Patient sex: F
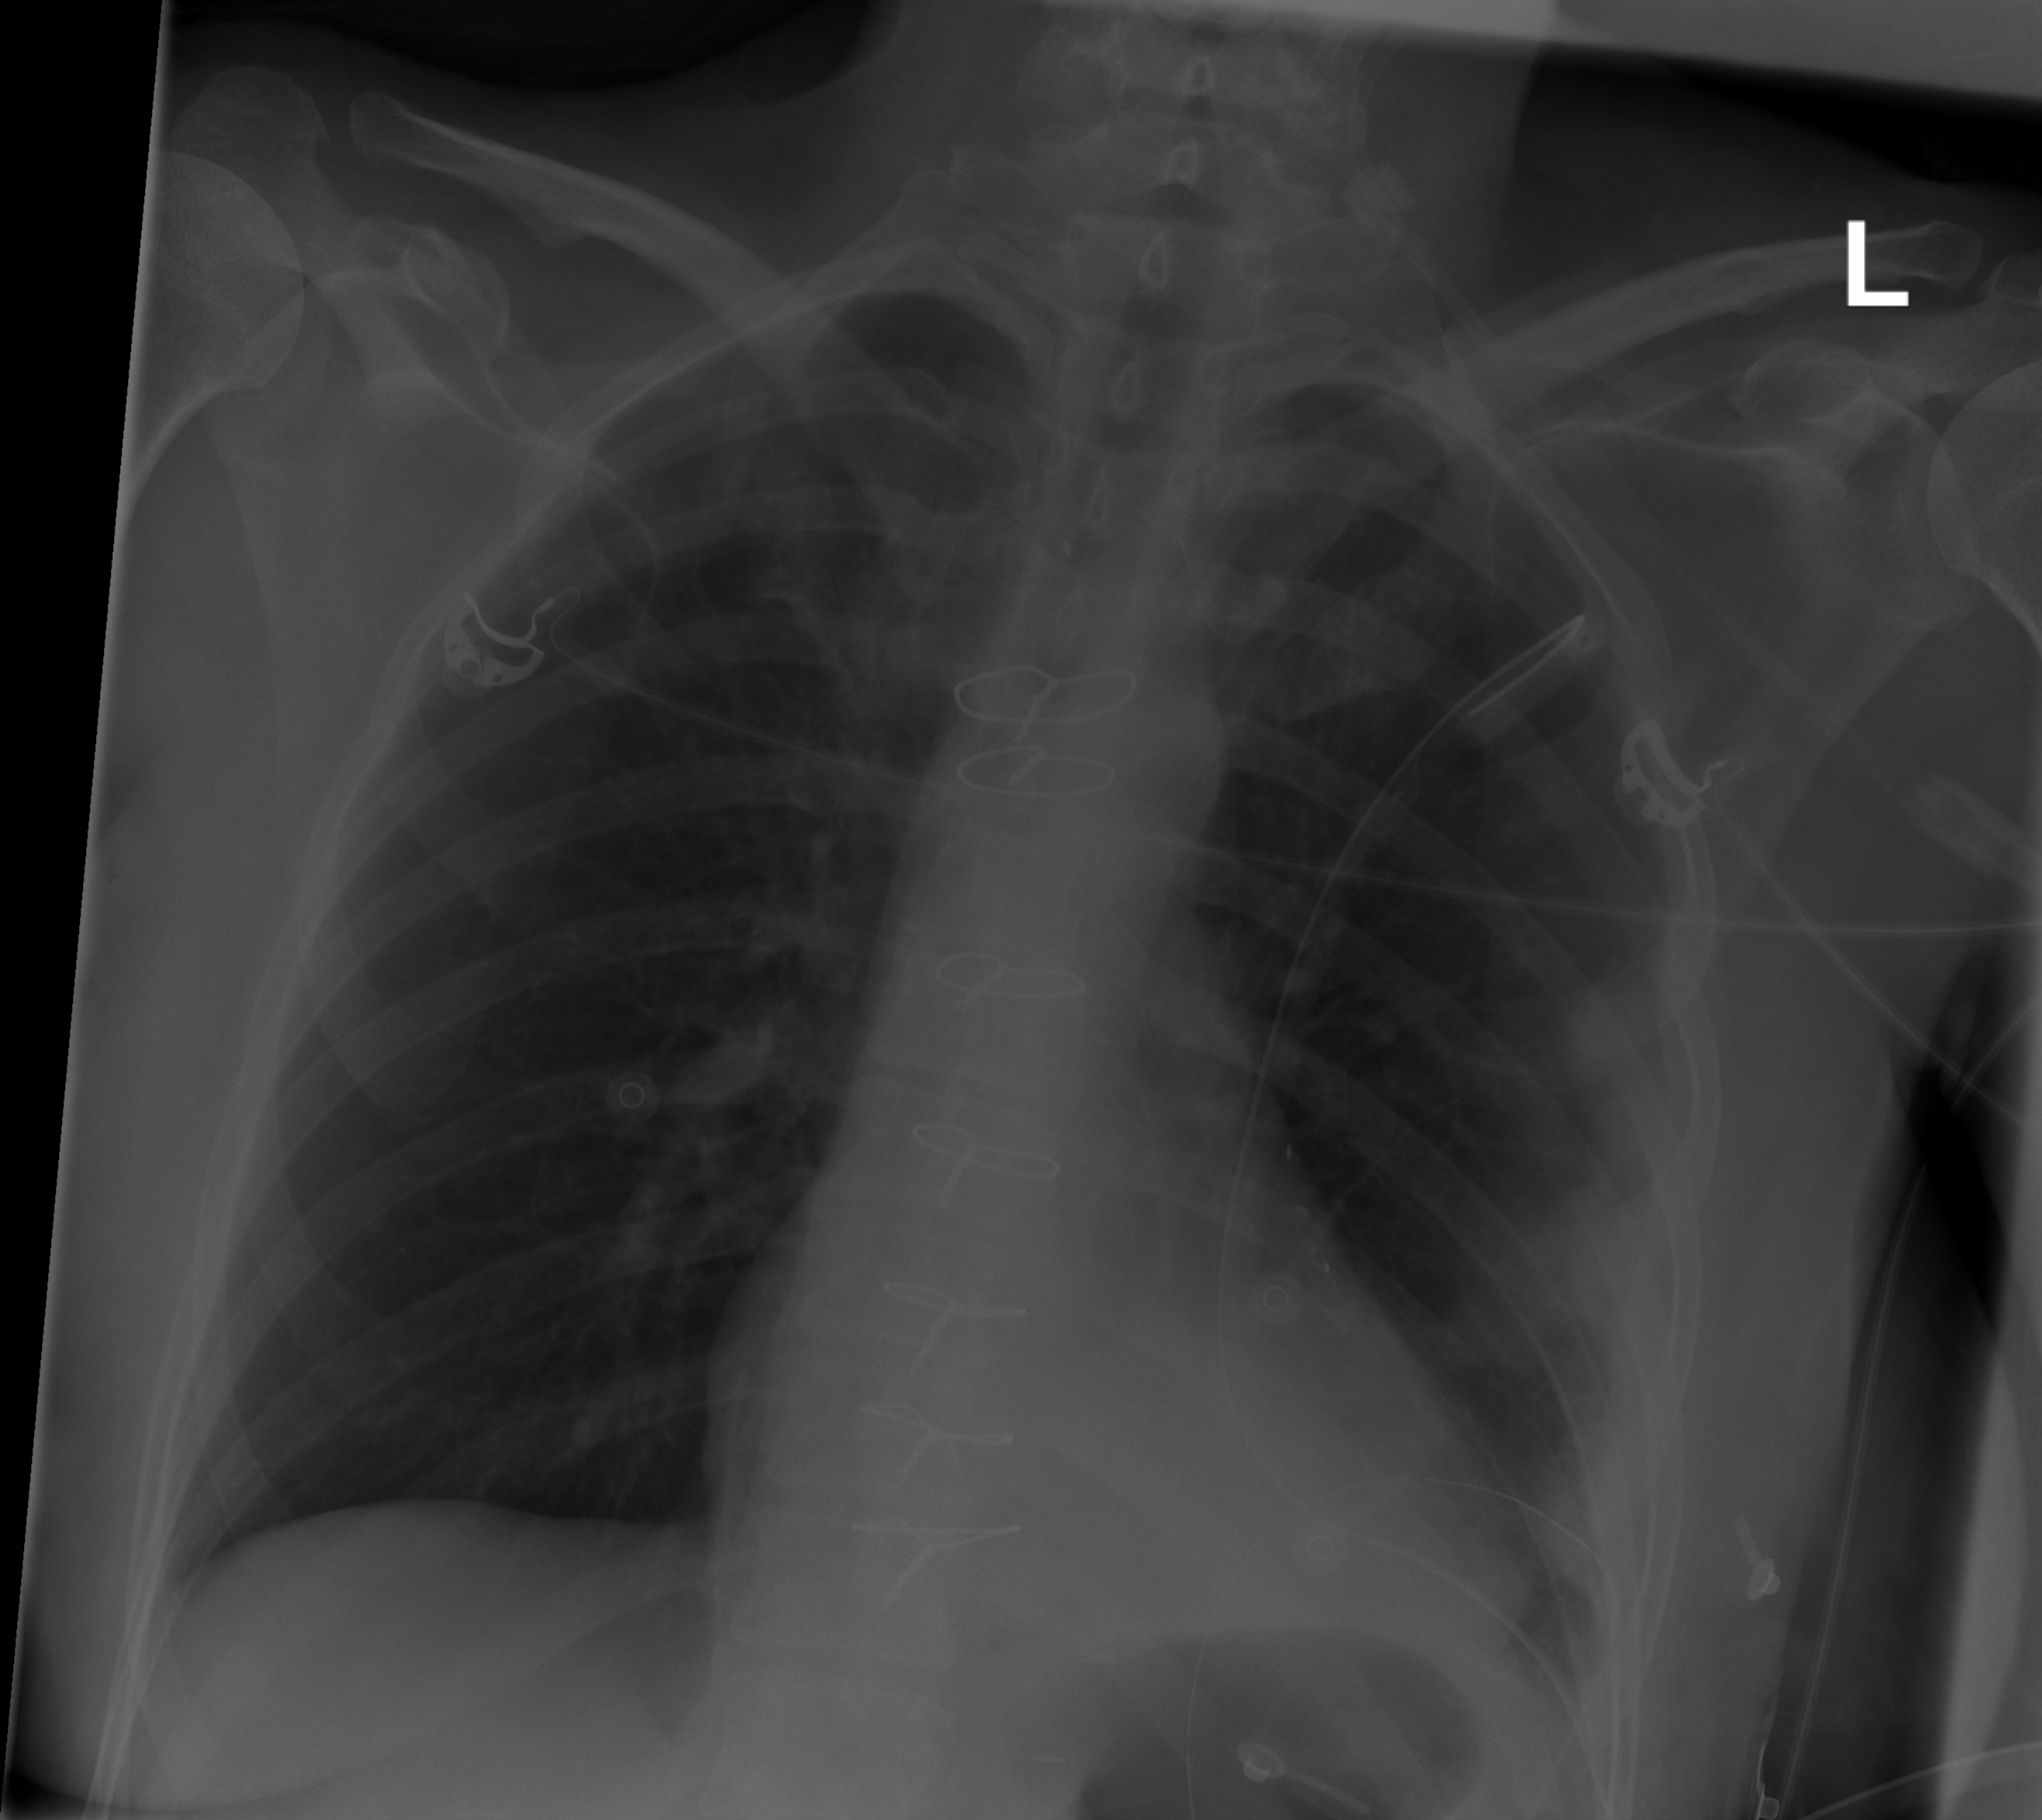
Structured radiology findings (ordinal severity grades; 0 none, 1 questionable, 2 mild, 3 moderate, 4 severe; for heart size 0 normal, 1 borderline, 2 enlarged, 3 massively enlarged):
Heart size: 0
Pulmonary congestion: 0
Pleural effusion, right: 0
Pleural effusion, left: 2
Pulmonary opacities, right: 0
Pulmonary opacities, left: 0
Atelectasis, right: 0
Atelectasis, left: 2